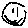
Label: smiley face